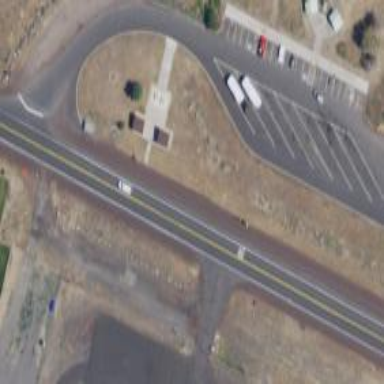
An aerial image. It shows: Rest area on the road.